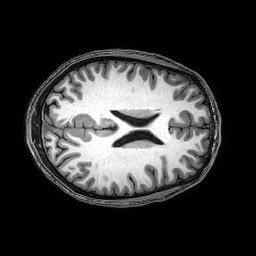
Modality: T1w
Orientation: axial
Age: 25
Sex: male
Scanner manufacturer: philips
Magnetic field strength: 3 T
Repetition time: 0.00816 s
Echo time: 0.00374 s